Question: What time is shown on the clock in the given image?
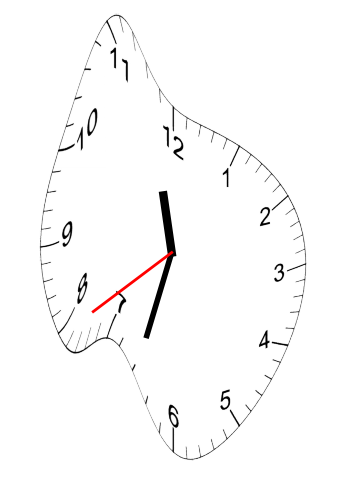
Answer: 11:32:39